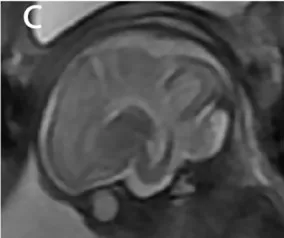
Three different sections of the two cases. (D-F) Case 2. Are axial images from fetal MRI.
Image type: radiology (mri)